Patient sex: M
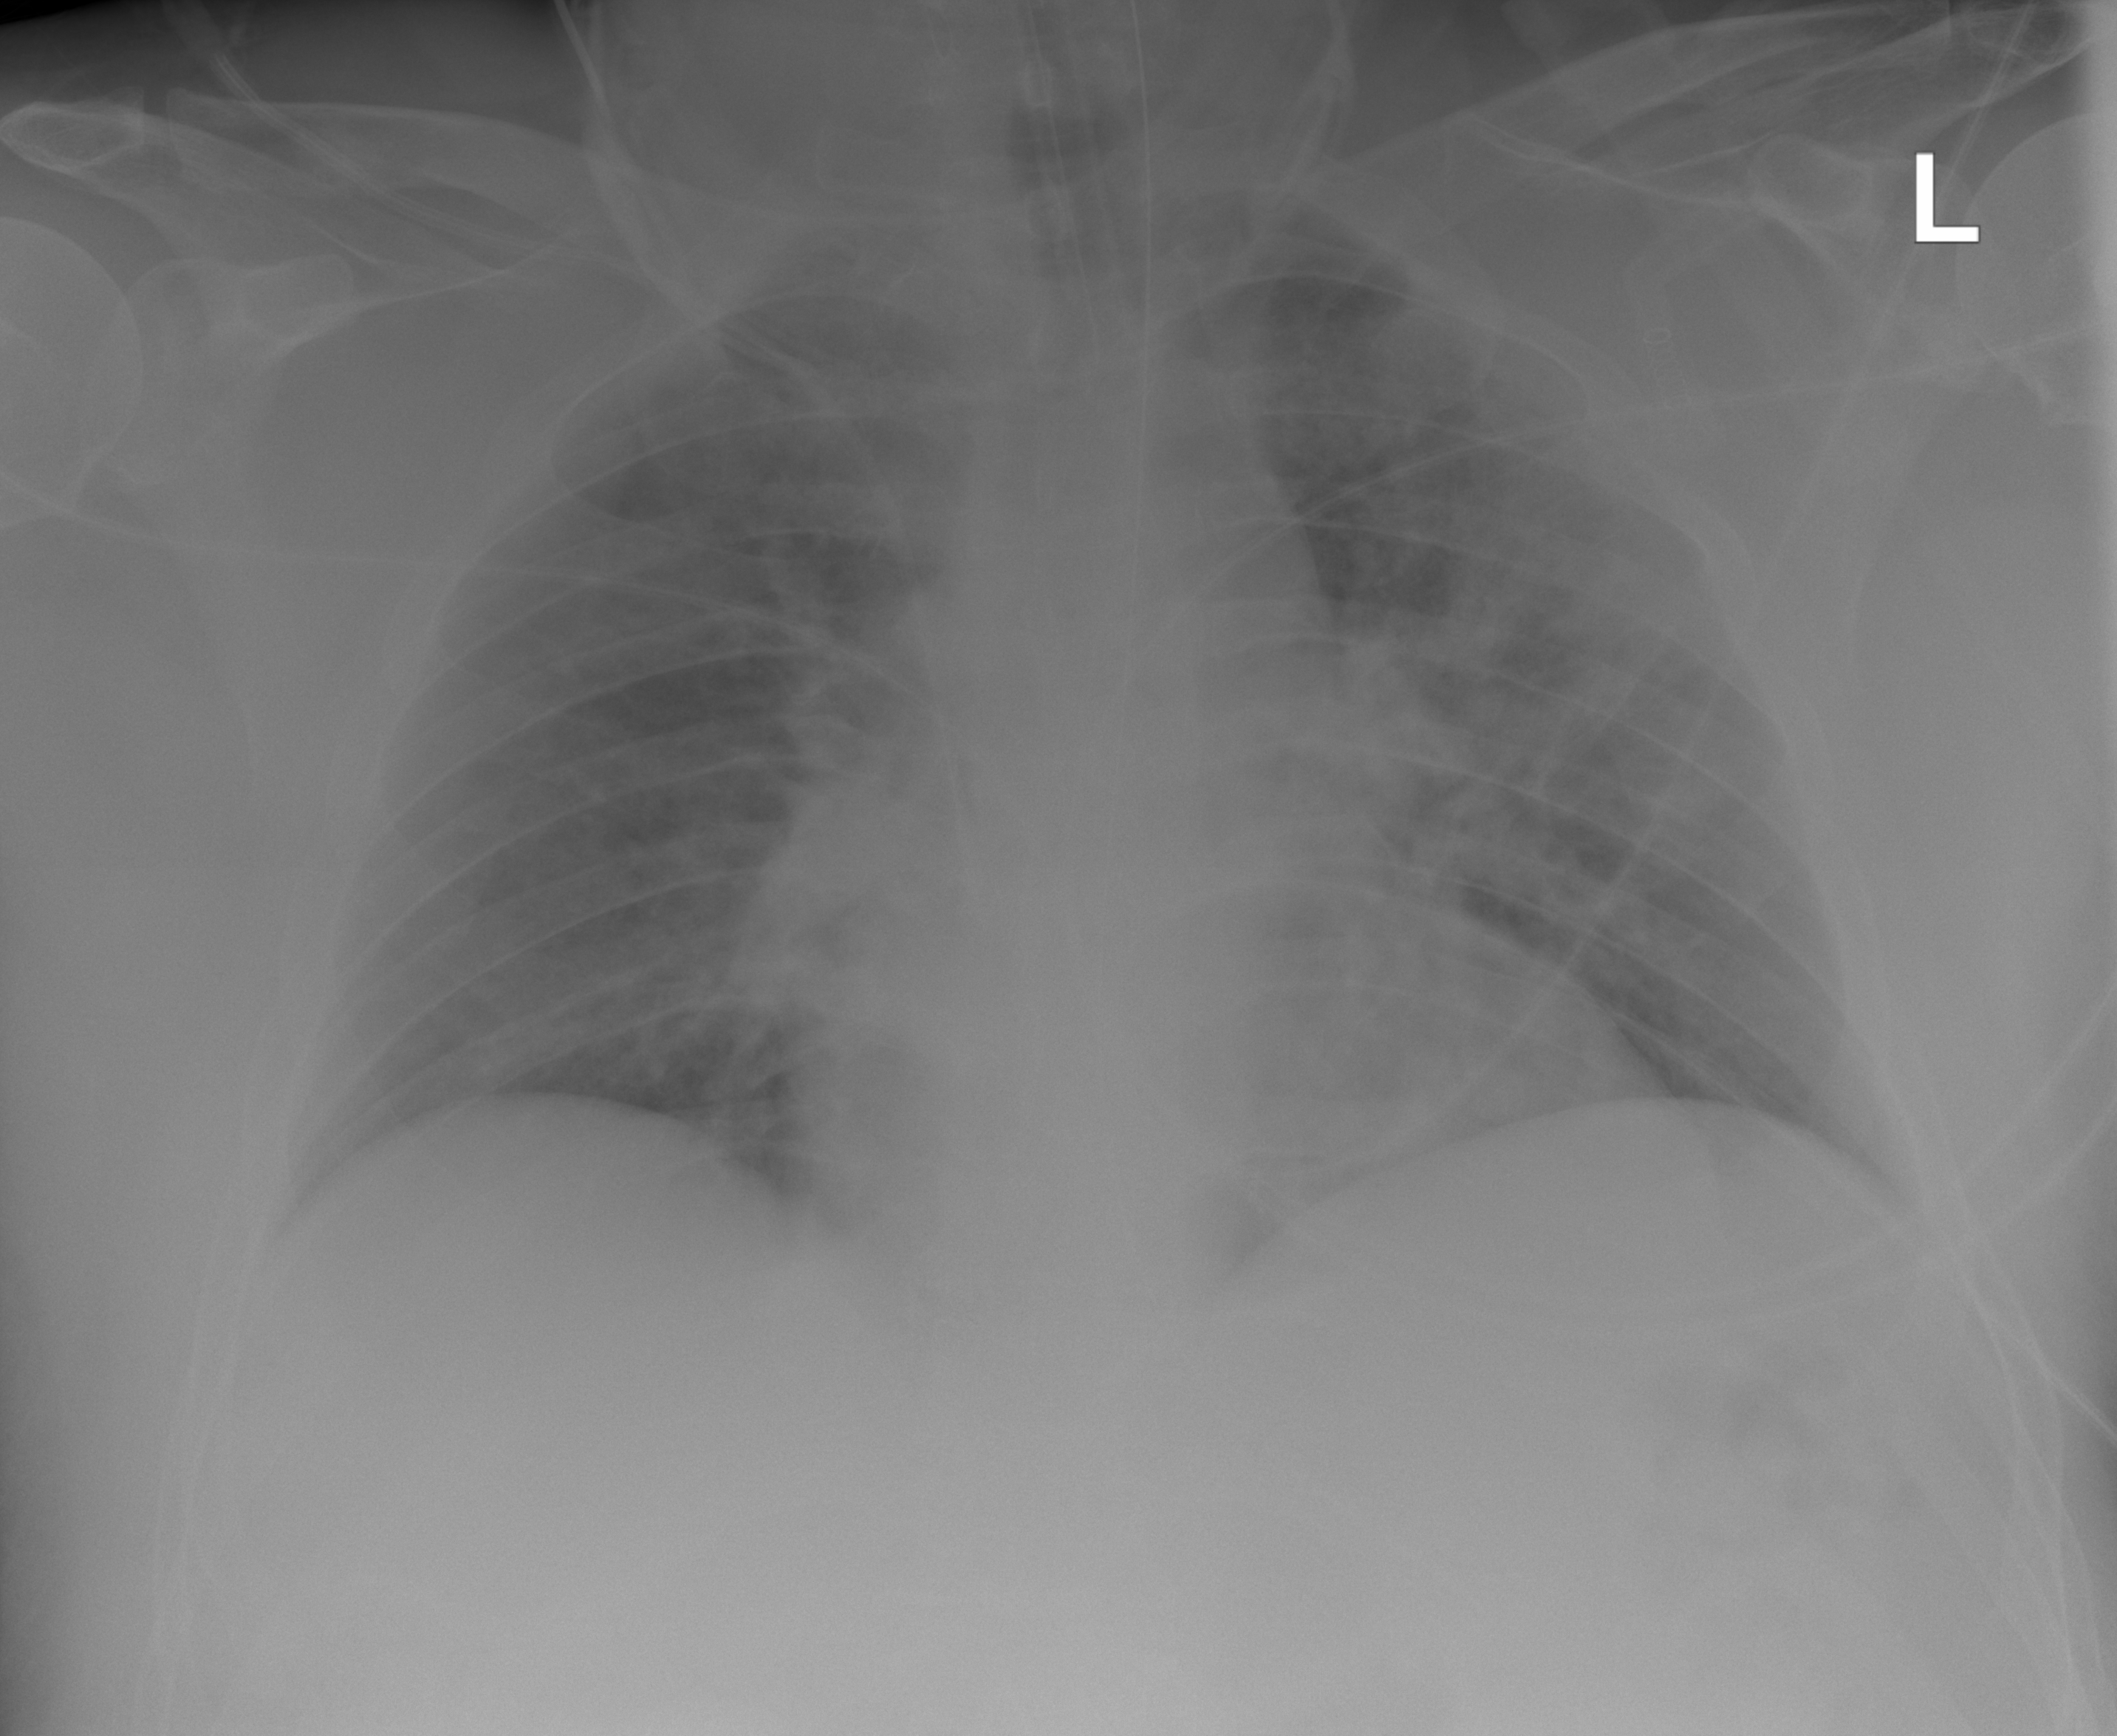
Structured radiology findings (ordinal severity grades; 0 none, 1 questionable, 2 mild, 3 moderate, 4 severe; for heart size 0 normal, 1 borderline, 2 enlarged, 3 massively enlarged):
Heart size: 0
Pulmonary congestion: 0
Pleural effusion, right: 0
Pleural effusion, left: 0
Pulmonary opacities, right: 0
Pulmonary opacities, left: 2
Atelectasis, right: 0
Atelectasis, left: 0